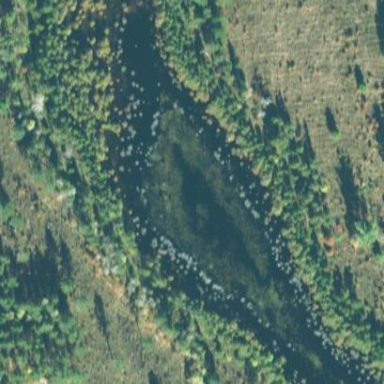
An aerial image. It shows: Pond surrounded by natural water.